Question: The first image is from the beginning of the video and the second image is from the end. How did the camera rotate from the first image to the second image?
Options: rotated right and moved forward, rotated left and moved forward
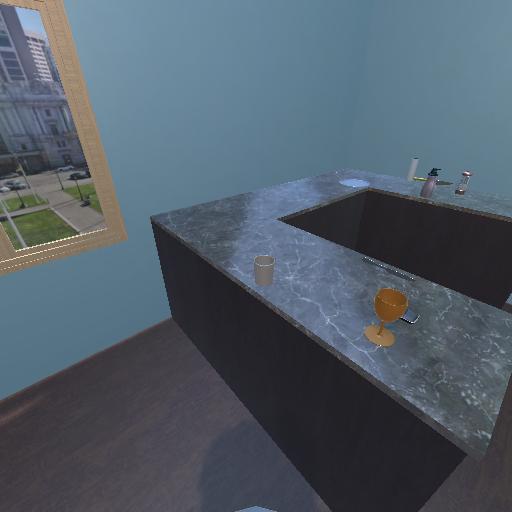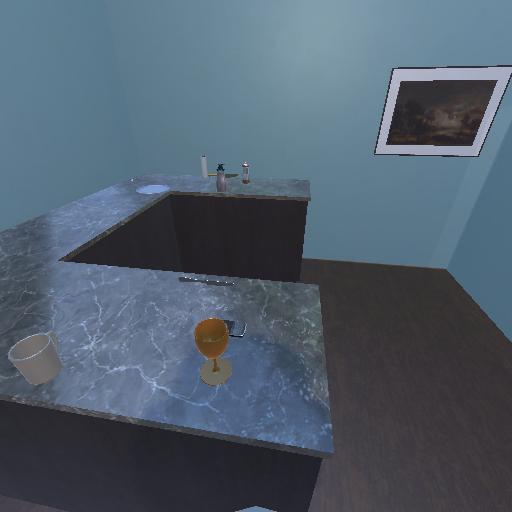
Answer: rotated right and moved forward